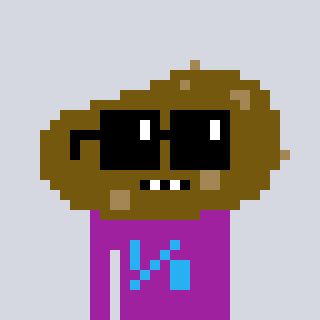
a pixel art character with square black sunglasses, a potato-shaped head and a magenta-colored body on a cool background